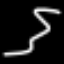
Label: squiggle